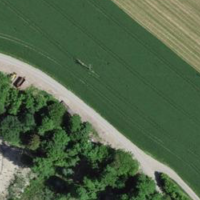
EUNIS habitat code: 25
Species observed at this site:
Cydonia oblonga